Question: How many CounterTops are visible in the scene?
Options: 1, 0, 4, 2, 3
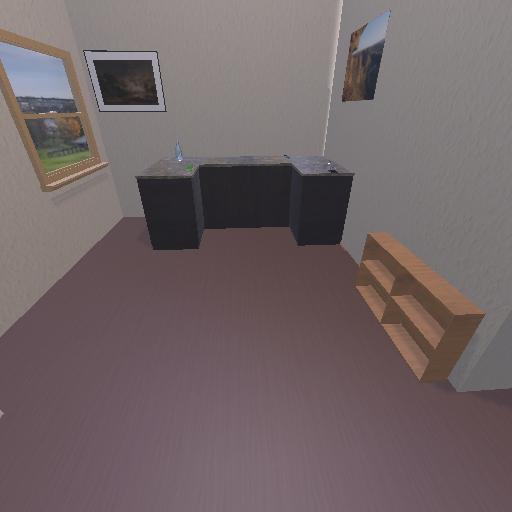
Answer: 1